Field crop: maize
Growth stage: 2
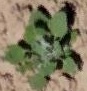
Species: chenopodium